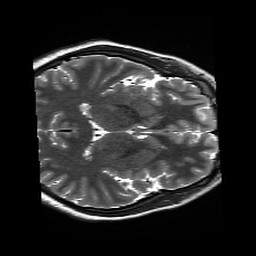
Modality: T2w
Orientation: axial
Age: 19
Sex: female
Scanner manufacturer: siemens
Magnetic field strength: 3 T
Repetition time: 13.52 s
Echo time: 0.088 s